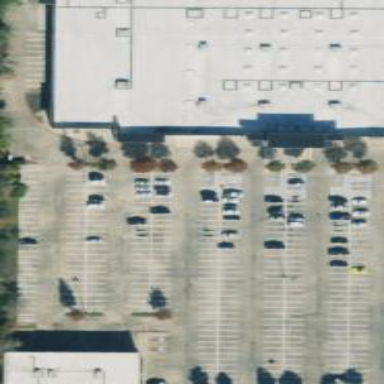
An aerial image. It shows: Parking space.